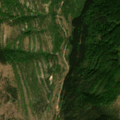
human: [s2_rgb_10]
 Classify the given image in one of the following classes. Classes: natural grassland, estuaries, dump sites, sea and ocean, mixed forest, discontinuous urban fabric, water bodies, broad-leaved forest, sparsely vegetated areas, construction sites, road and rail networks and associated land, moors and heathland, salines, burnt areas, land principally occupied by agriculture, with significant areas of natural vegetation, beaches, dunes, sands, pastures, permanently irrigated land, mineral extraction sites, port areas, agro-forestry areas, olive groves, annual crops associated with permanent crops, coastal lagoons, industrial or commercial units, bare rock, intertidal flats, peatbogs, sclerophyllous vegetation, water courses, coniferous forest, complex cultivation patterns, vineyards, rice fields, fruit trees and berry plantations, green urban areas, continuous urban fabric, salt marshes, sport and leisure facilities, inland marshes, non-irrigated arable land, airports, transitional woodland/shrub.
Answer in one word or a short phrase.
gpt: broad-leaved forest, coniferous forest, sclerophyllous vegetation, transitional woodland/shrub